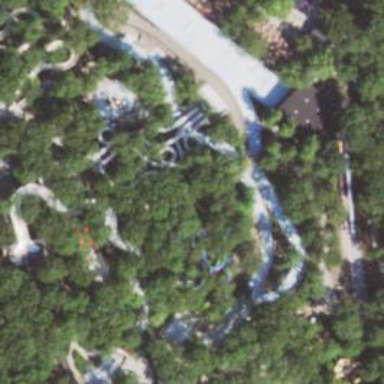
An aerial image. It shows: Bridge leading to water slide attraction.